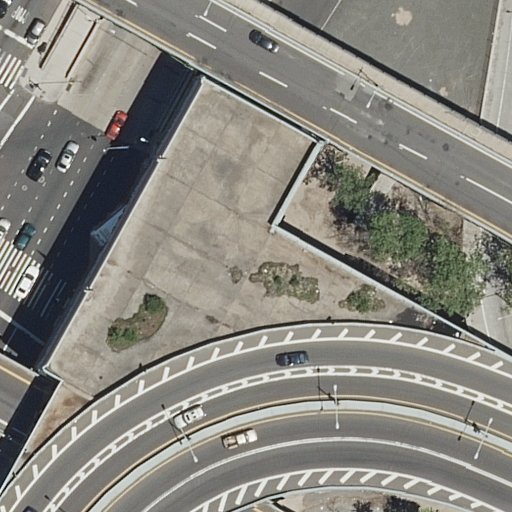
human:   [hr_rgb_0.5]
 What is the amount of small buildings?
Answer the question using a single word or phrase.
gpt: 1

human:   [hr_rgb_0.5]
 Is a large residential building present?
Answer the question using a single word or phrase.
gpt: no

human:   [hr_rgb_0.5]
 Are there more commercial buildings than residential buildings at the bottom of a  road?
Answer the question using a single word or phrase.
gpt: no

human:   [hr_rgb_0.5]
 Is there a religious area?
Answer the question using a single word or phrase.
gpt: no

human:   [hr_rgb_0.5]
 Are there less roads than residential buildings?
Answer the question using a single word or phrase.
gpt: no

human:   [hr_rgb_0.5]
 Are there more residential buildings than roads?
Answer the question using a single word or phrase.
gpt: no

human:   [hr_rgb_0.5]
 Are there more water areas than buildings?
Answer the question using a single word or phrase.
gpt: no

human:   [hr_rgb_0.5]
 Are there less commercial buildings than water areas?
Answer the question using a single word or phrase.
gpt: no

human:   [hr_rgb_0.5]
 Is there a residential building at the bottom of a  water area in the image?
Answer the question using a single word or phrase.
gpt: no

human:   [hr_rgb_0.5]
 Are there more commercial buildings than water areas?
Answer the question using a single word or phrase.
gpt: no

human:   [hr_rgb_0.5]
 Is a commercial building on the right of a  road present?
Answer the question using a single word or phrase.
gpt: no

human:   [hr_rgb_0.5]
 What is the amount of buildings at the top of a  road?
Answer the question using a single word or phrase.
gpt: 0

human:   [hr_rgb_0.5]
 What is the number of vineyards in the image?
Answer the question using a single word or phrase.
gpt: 0

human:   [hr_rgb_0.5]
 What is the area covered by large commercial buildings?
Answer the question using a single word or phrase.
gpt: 0m2

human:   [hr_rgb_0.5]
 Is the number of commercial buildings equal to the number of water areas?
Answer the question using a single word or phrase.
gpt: yes

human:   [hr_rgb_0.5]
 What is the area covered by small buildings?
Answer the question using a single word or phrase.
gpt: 0m2

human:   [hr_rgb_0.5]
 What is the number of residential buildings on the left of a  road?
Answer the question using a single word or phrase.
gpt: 1

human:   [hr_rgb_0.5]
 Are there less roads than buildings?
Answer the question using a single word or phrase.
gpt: no

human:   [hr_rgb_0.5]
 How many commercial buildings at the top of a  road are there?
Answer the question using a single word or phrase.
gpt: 0

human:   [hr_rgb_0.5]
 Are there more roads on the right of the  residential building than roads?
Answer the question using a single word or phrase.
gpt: no

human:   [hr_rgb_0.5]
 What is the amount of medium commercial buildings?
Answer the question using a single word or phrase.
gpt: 0

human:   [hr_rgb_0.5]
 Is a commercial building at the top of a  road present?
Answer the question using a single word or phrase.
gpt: no

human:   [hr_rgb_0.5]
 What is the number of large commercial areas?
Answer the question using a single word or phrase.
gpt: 0

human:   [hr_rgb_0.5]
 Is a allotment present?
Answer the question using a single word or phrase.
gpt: no

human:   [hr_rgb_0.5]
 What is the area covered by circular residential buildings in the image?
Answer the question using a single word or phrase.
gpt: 0m2

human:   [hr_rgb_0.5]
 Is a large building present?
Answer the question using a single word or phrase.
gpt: no

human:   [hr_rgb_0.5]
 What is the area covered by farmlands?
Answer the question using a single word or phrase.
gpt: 0m2

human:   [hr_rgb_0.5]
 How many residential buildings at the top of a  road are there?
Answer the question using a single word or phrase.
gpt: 0

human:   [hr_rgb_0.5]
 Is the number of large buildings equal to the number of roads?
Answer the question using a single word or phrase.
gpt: no

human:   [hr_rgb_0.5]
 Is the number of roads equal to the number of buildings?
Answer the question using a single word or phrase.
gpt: no

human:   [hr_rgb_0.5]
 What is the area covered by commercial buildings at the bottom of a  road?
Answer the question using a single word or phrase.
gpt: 0m2

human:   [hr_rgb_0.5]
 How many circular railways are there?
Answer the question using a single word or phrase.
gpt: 0

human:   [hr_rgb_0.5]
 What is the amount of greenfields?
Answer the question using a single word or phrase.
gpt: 0

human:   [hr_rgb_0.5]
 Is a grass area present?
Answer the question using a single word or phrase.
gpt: no

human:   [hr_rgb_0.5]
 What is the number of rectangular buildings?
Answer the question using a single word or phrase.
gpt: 1

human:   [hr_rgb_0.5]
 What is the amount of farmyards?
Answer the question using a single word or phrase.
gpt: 0